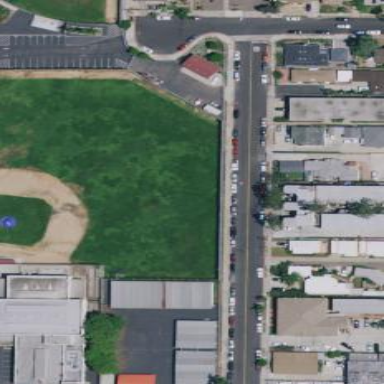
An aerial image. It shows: Baseball pitch for leisure land.